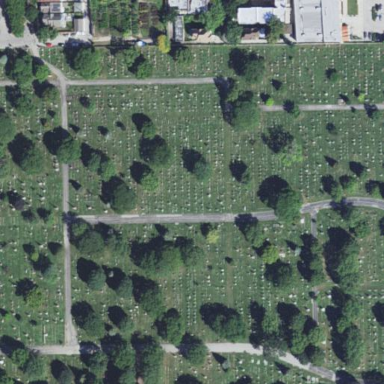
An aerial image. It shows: Cemetery.